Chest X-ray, PA view. Patient: 55 years old, sex M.
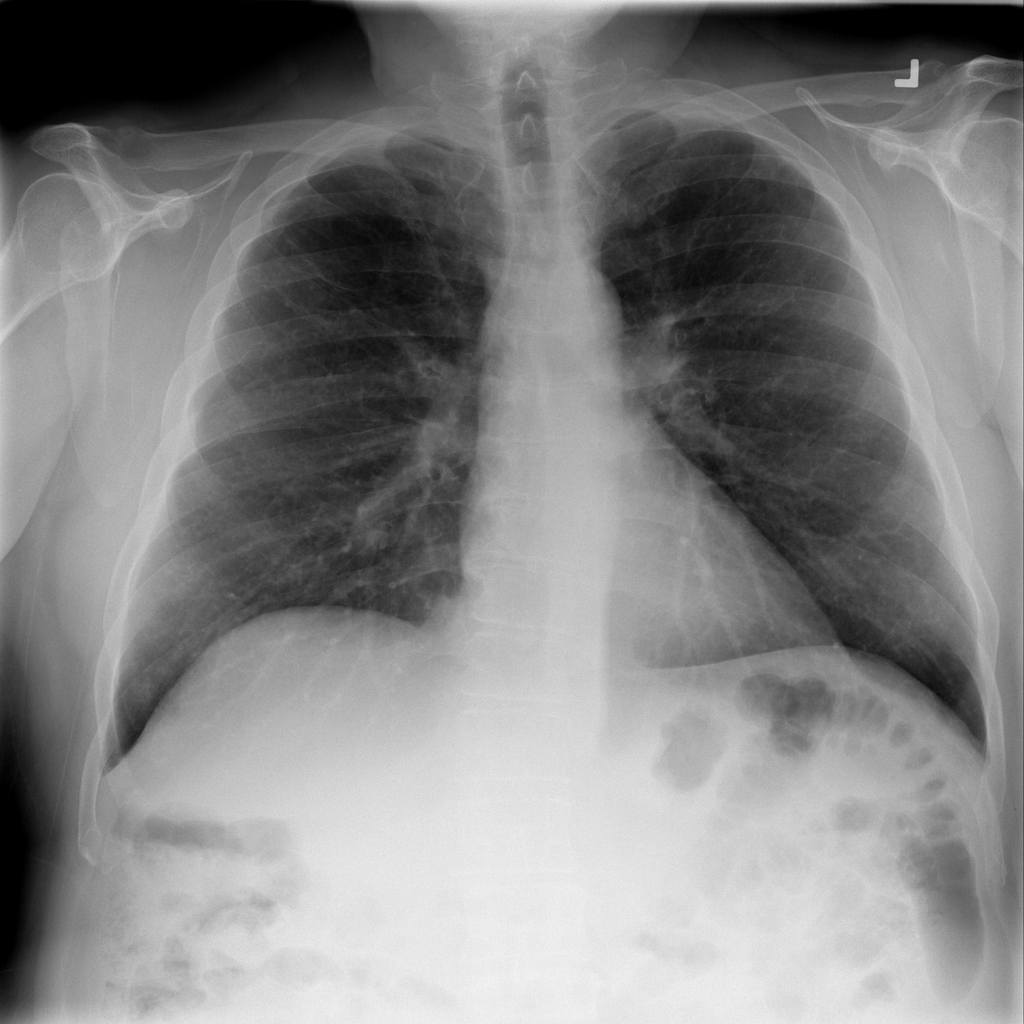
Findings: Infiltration